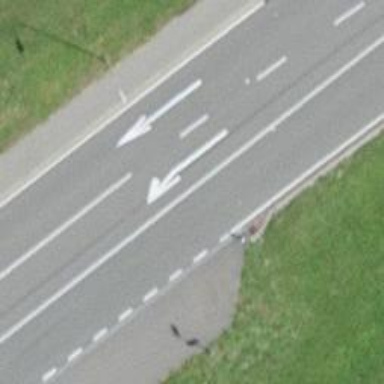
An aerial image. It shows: Asphalt road classified as primary highway.